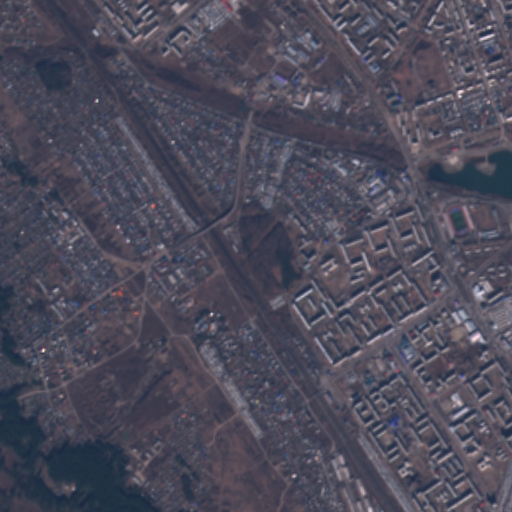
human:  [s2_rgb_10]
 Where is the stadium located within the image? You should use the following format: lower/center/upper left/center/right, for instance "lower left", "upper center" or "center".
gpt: The stadium is located in the upper right of the image.
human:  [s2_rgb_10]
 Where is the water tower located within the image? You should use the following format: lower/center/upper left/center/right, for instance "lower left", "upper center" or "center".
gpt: The water tower is located in the center left of the image.
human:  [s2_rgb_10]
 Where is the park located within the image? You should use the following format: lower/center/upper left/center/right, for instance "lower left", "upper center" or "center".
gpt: There is no park in the image.